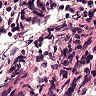
Metastatic tissue present: no